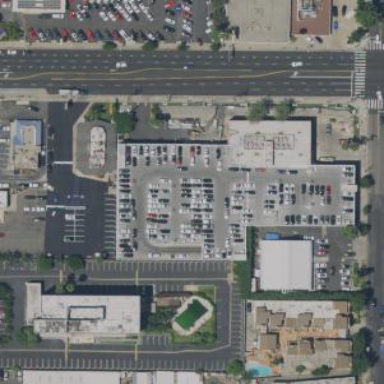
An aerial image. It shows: Commercial building used for cars.